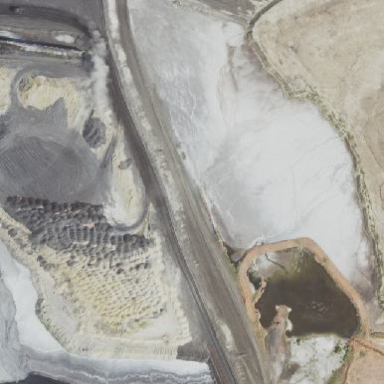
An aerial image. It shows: Tailings reservoir.